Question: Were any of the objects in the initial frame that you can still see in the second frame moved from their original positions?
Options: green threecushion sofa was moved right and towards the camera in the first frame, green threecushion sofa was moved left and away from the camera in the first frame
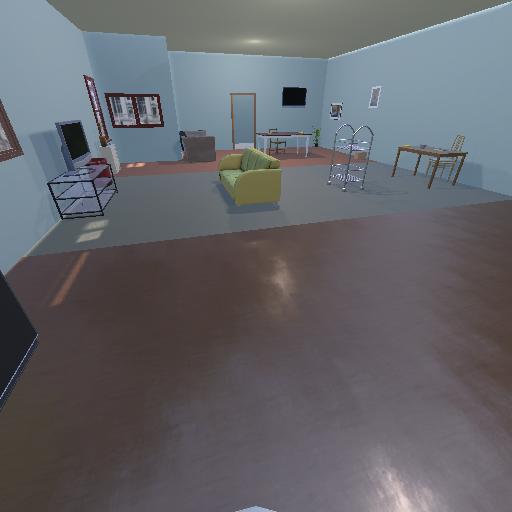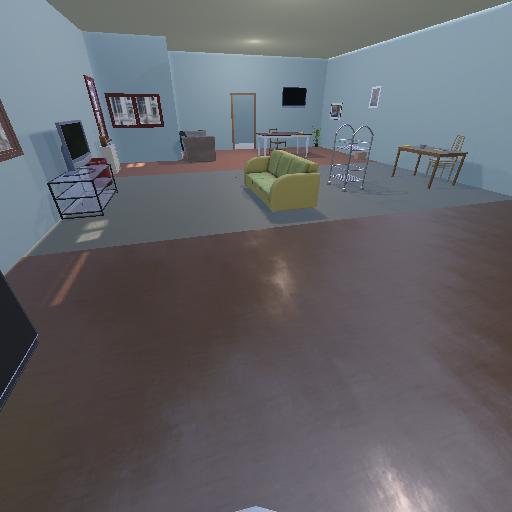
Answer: green threecushion sofa was moved right and towards the camera in the first frame